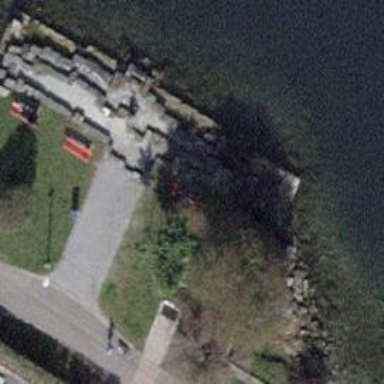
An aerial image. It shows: Red bench.